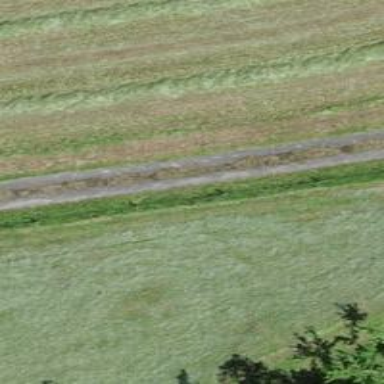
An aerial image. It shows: Track with grade1 tracktype.